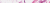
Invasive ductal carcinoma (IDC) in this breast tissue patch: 0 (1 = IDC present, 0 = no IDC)